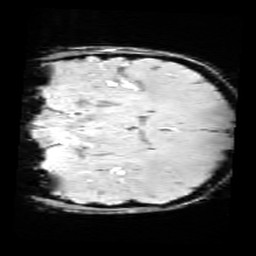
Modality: SWI
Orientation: coronal
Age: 10
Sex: female
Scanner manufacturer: siemens
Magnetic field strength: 3 T
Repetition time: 0.027 s
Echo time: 0.02 s